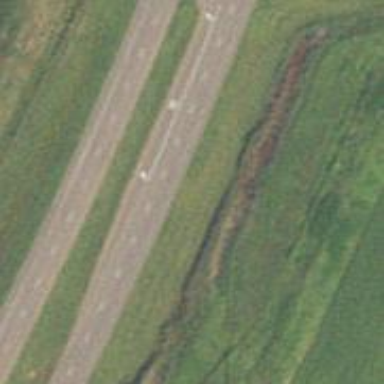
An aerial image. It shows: Trunk highway with expressway features.